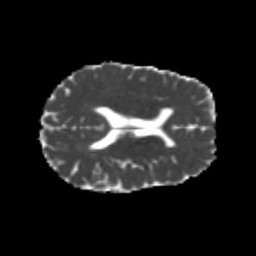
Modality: MD
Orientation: axial
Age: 21
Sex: female
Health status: healthy
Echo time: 0.074 s